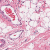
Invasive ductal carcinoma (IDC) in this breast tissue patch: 0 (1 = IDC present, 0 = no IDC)